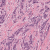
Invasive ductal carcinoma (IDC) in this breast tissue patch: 1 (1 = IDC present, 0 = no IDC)